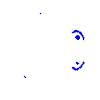
Particle: pion